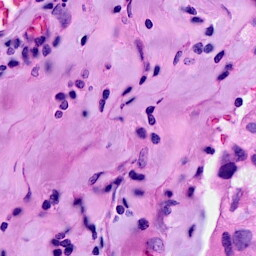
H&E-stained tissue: Breast